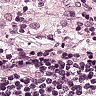
Metastatic tissue present: no